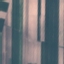
Land use / land cover: AnnualCrop